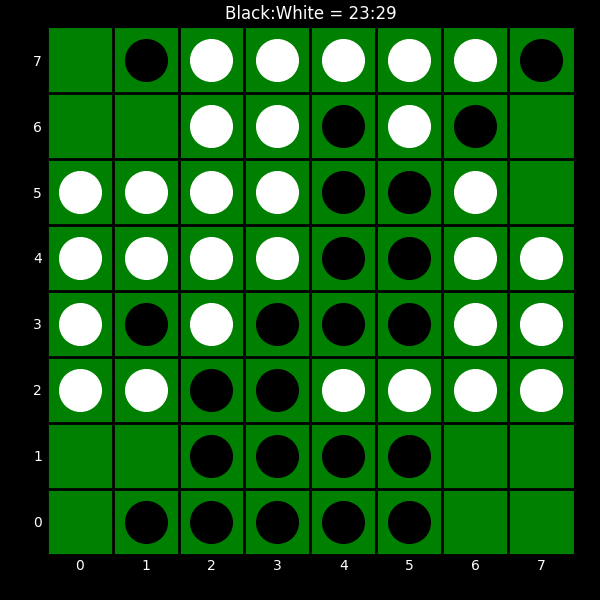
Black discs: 23
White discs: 29